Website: lowes
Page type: customer-info-address
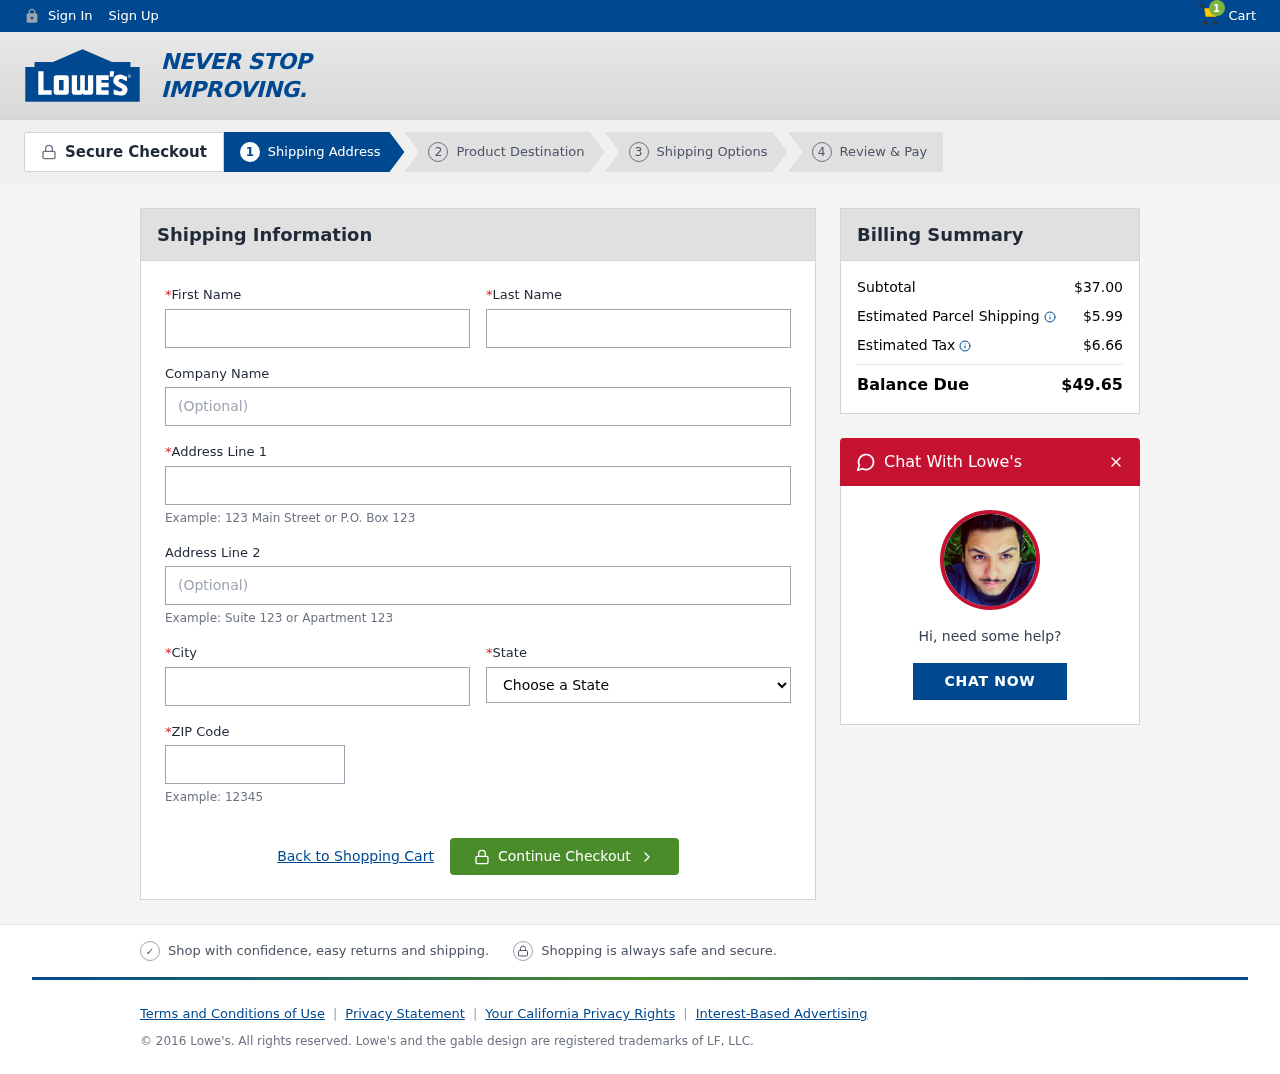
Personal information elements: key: PII_CITY
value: Josephville
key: PII_COMPANY
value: Larson-Franklin
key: PII_FIRSTNAME
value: Jamie
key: PII_LASTNAME
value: Green
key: PII_POSTCODE
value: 70611
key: PII_STATE
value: Arizona
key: PII_STREET
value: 966 Catherine Ways Suite 813
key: PII_STREET2
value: Apt. 344
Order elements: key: ORDER_NUM_ITEMS
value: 1
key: ORDER_SUBTOTAL
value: $37.00
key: ORDER_SHIPPING_COST
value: $5.99
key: ORDER_TAX
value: $6.66
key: ORDER_TOTAL
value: $49.65